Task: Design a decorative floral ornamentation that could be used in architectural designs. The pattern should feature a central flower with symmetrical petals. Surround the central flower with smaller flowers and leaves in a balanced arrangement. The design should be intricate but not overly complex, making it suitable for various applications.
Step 796:
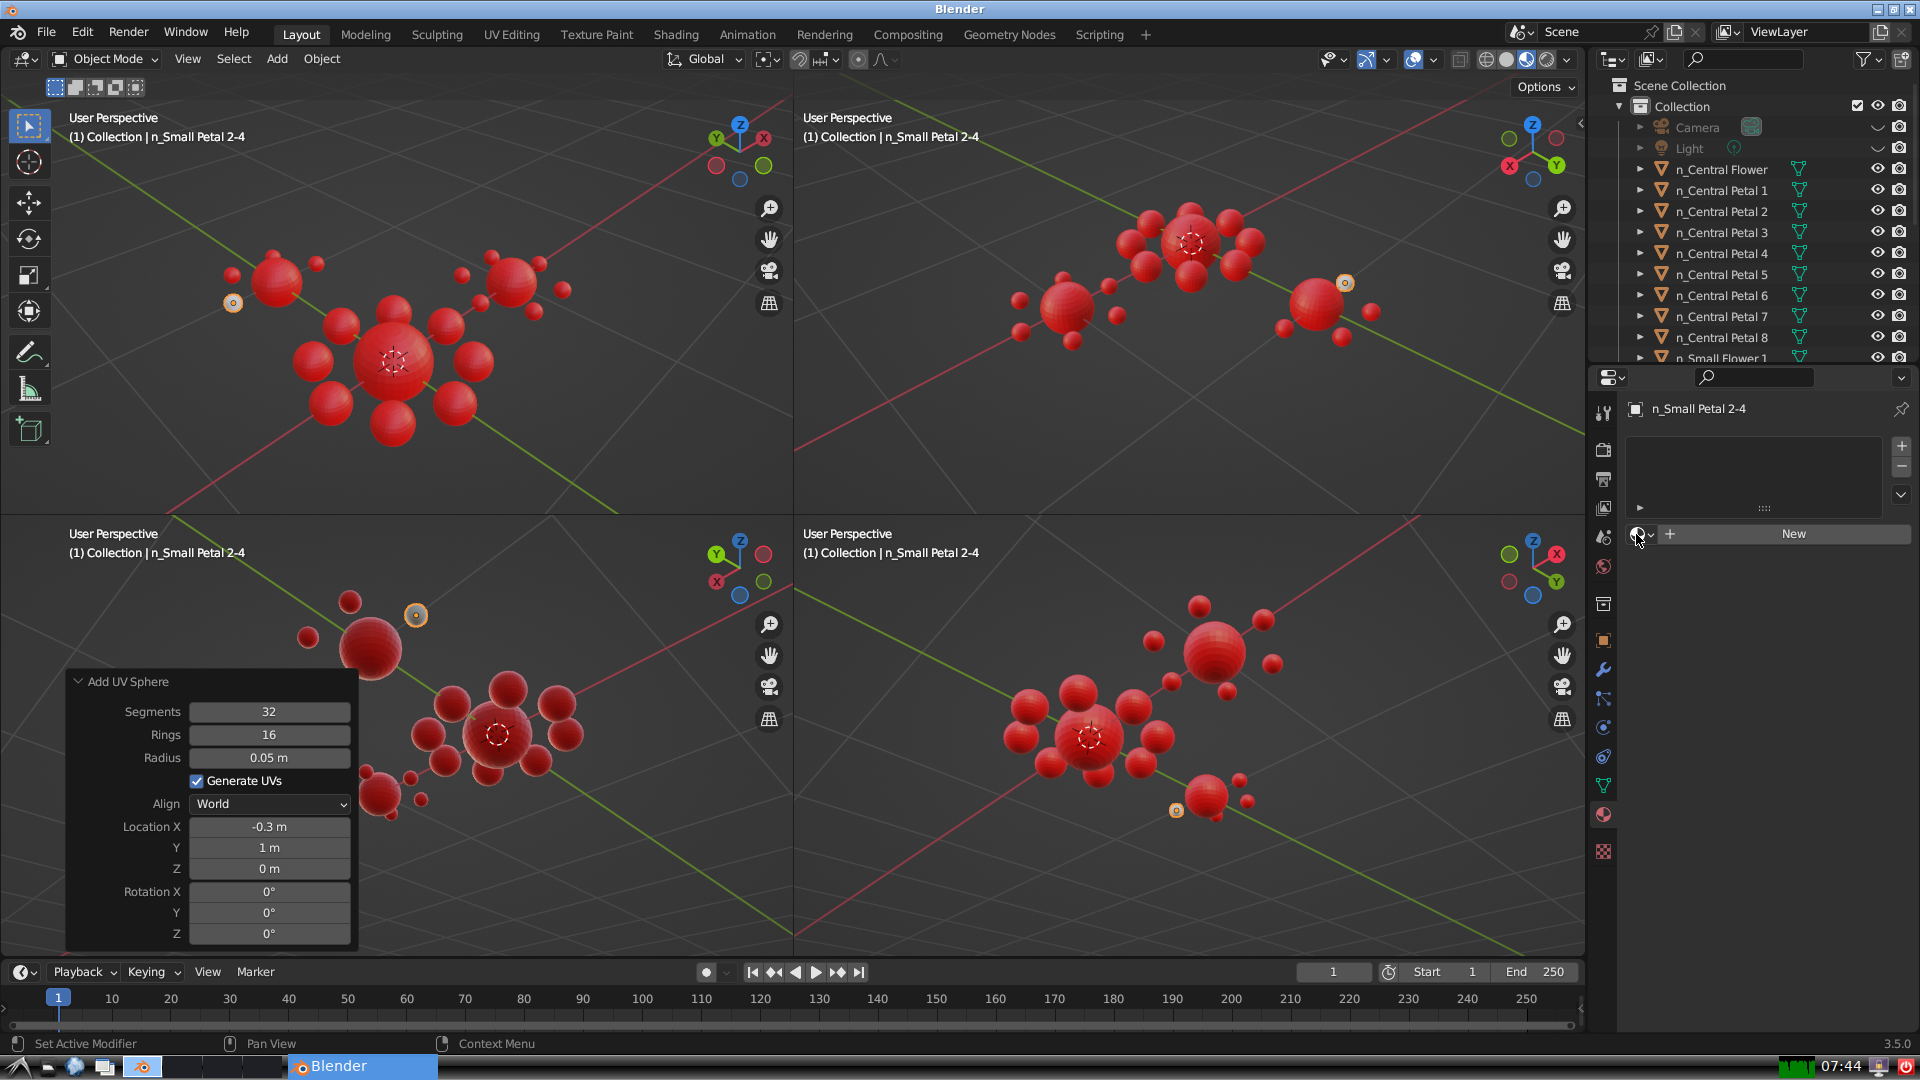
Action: click: no